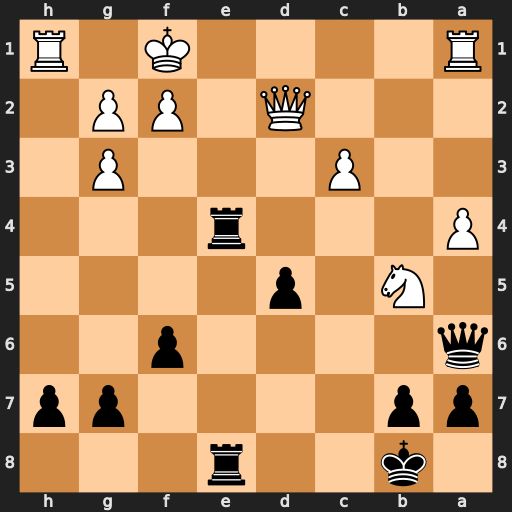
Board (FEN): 1k2r3/pp4pp/q4p2/1N1p4/P3r3/2P3P1/3Q1PP1/R4K1R
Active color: b
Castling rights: -
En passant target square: -
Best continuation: Rxa4 Rxa4 Qxb5+ Kg1 Qxa4